Question: I have seen some scrolling effects for example on Google SketchUp's site, their banner is initially "built into the page" and then it seems to pop out and remain stuck at the top after a certain position down (scrolling).
Google Plus seems to have some special effects as well, like changing the banner entirely once the scrolling has reached a certain position.
Attached is what I am trying to accomplish. A square logo is on the right, and then when the page is scrolled down, the logo starts to scale to the same height as the banner/header / fade and then becomes a word rather than the image.
What am I looking at here? jQuery or javascript? How do I track the scrolling and connect the two?

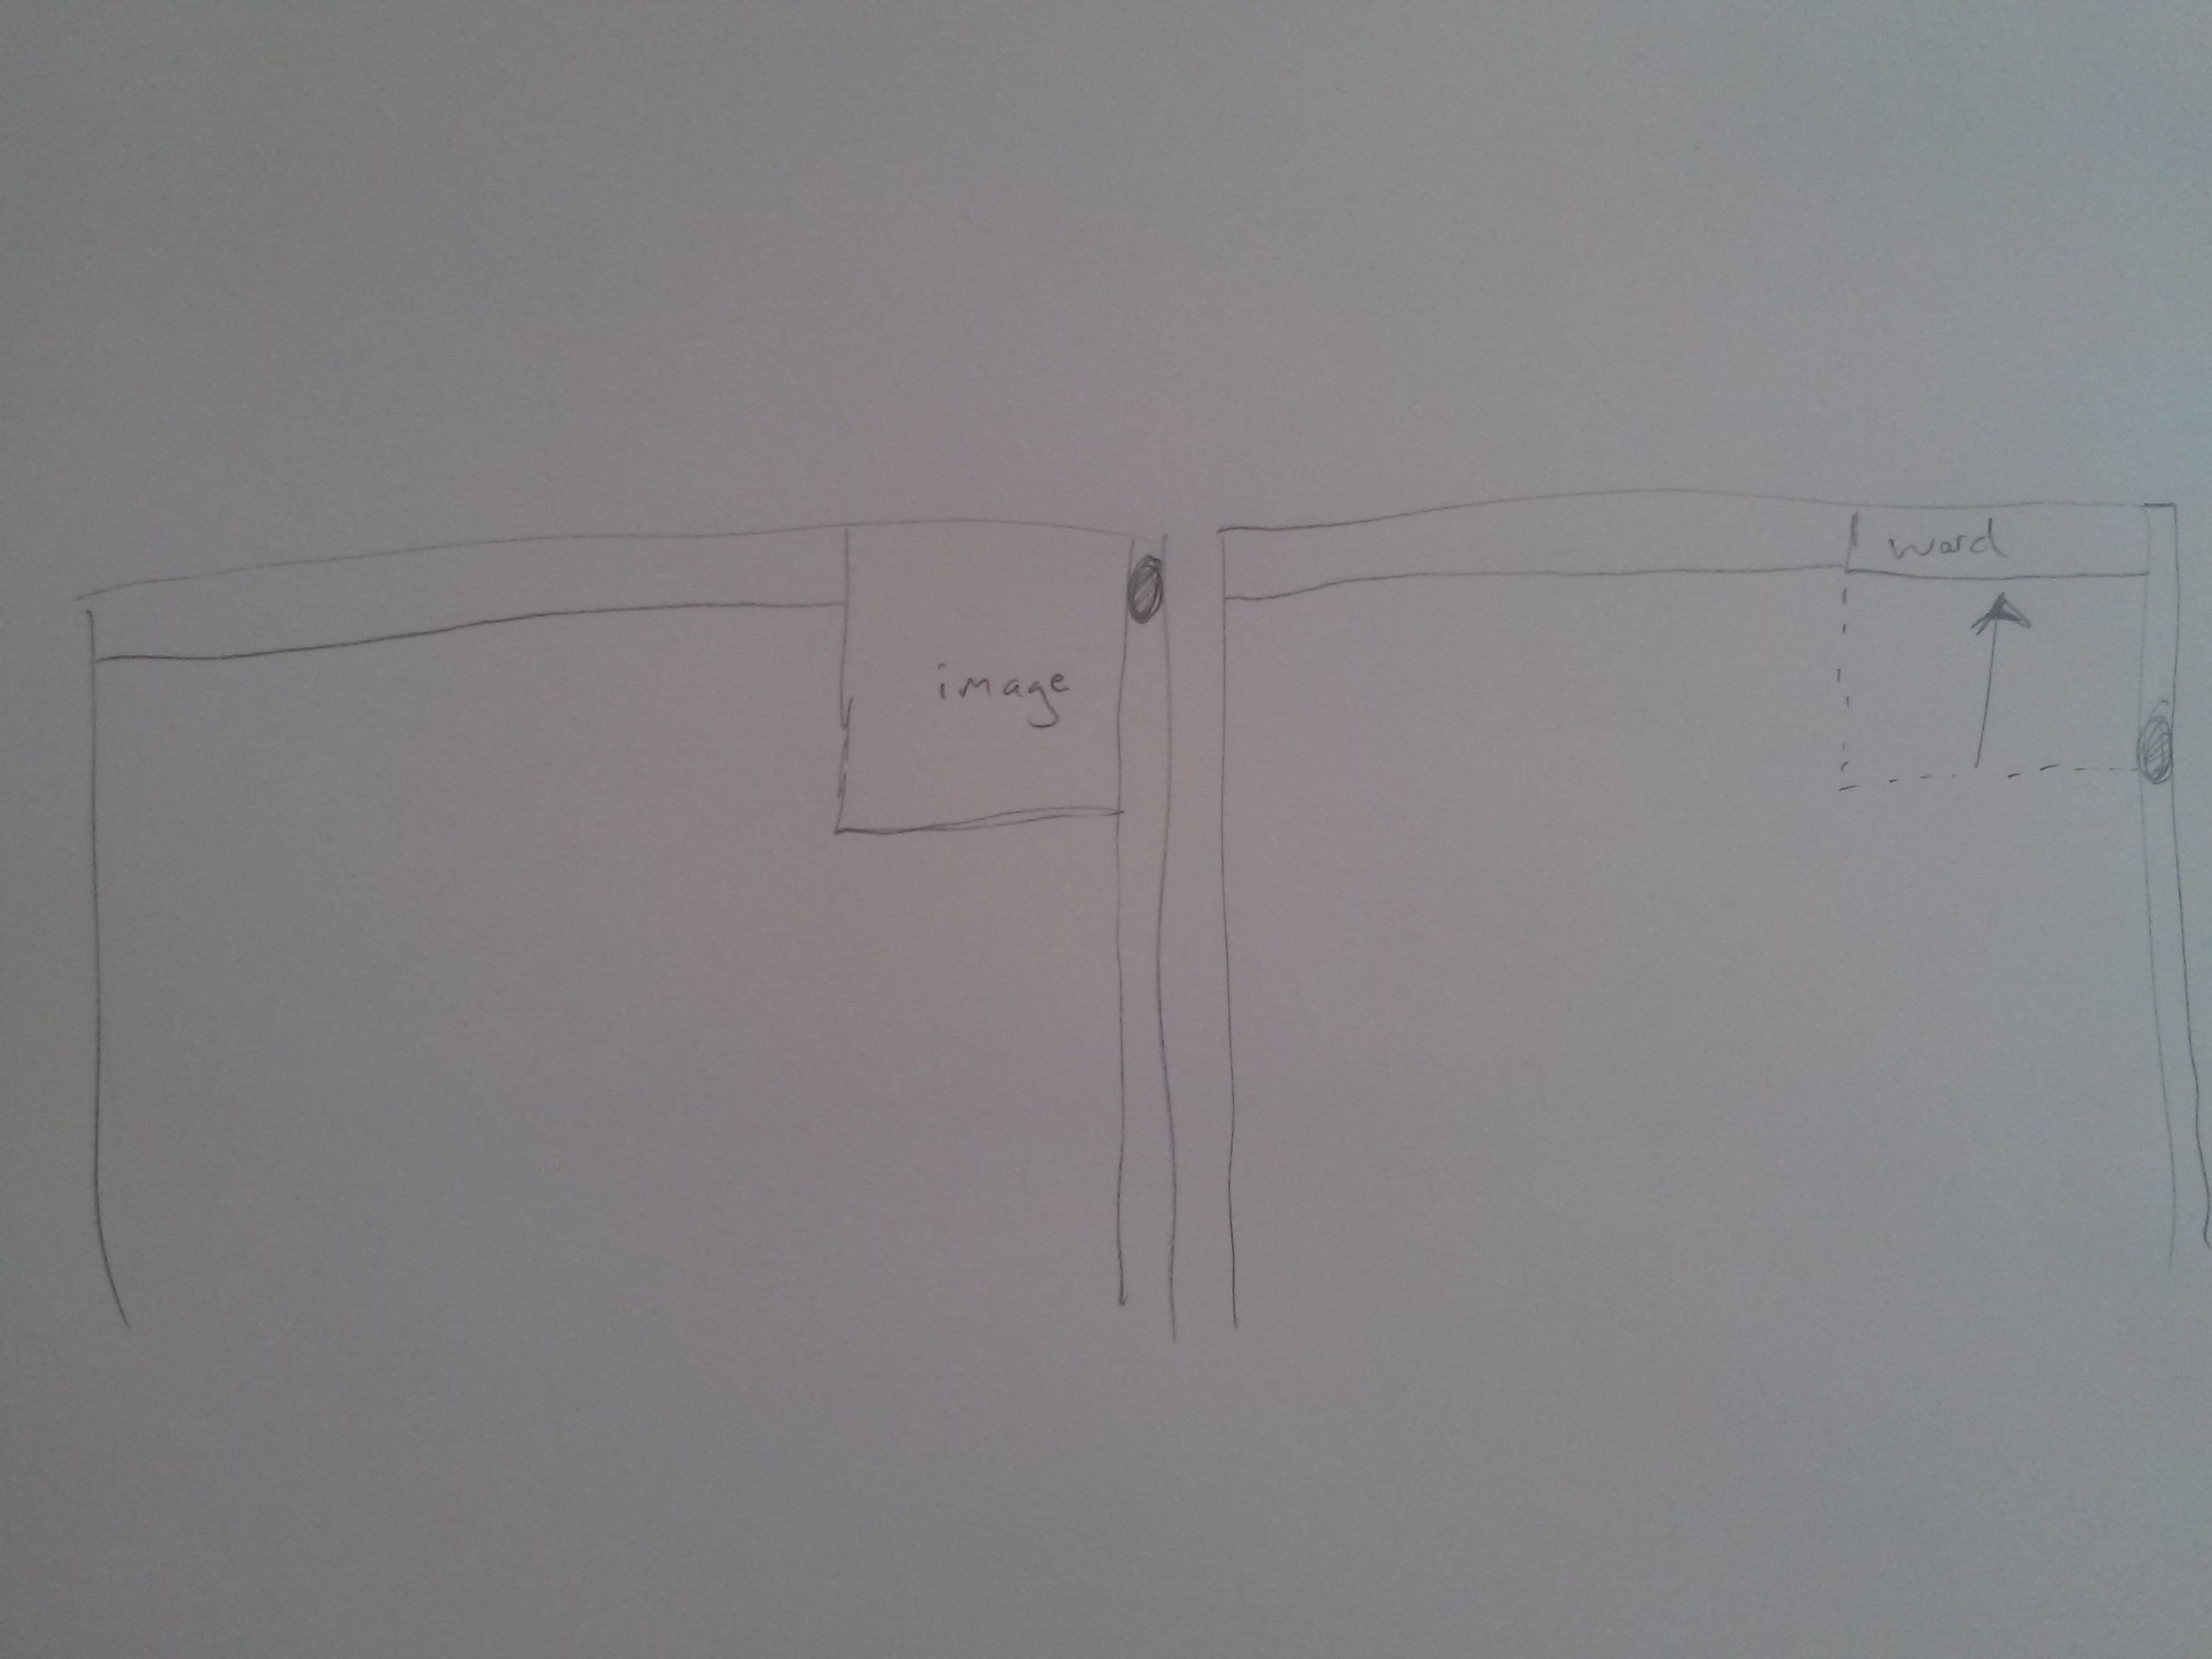
Answer: Is it what you want to achieve?
<URL>
If so, it is quite easy. If you use jQuery, attach 'scroll' event handler and check current scroll position. Show the image only with zero scroll position:
'''
var img = $('#image');
var txt = $('#text');
$(".container").scroll(function(){
txt.text('Scroll position = ' + $(this).scrollTop());
var showImage = $(this).scrollTop() == 0;
if (showImage){
img.css('display', 'inline');
txt.hide();
}
else{
img.hide();
txt.css('display', 'inline-block');
}
});
'''